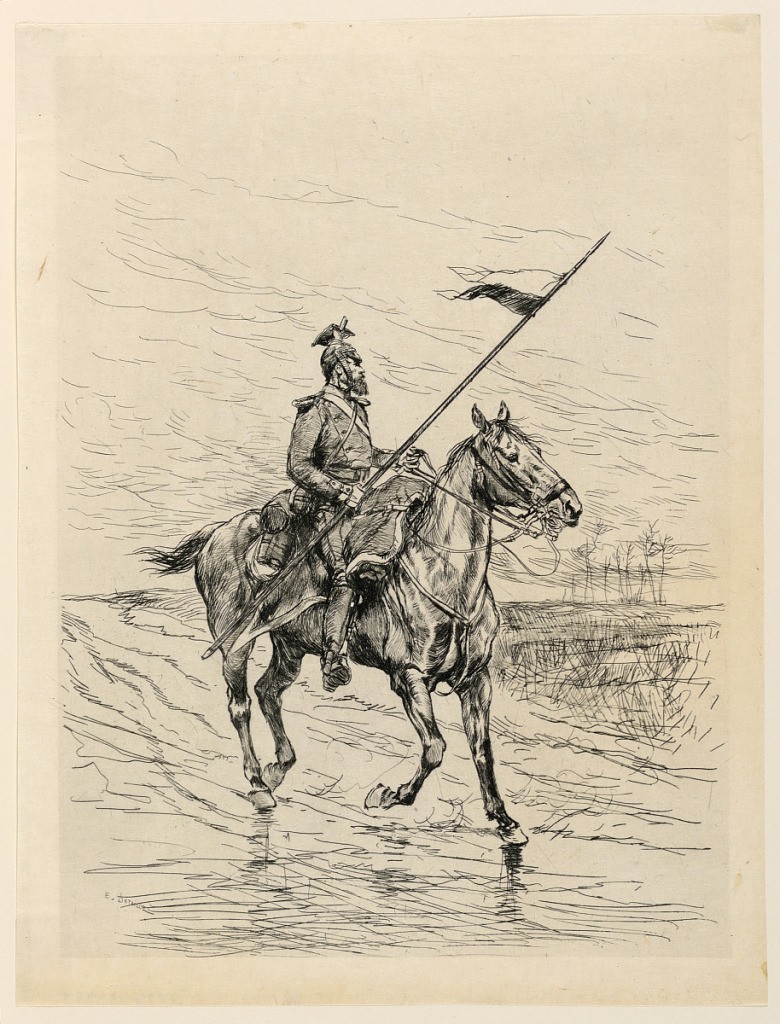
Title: Un Uhlan
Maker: Edouard Detaille, French, 1848–1912
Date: ca. 1874
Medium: Etching in dark brown ink on white paper
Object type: Print
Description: A cavalry officer is seen riding his steed from the right, front. His head is turned to the left and he carries a long spear in his right hand.